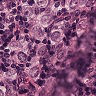
Metastatic tissue present: yes